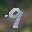
Label: 9